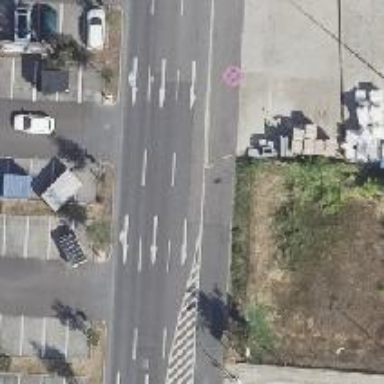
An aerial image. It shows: Asphalt road designated for service vehicles.